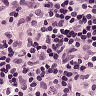
Metastatic tissue present: no